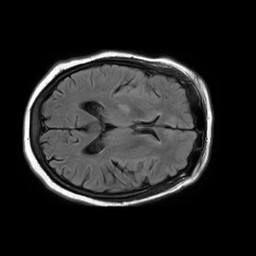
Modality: FLAIR
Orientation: axial
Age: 67
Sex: female
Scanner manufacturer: philips
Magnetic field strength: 1.5 T
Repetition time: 10 s
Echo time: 0.11 s